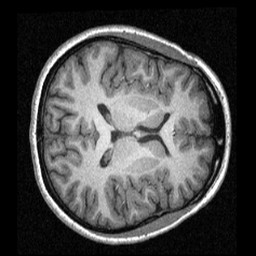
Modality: T1w
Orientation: axial